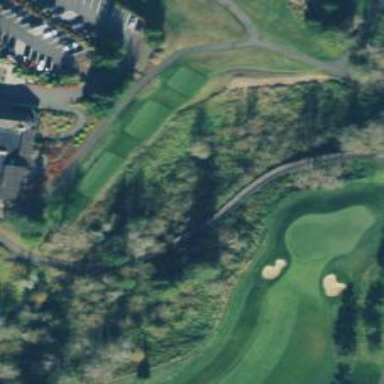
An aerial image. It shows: Path for golf carts.